Brain MRI, t1w sequence, axial 2D slice.
Patient: age 25, sex F, weight 78 kg, height 1.78 m
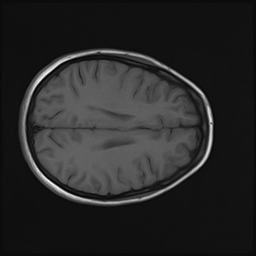